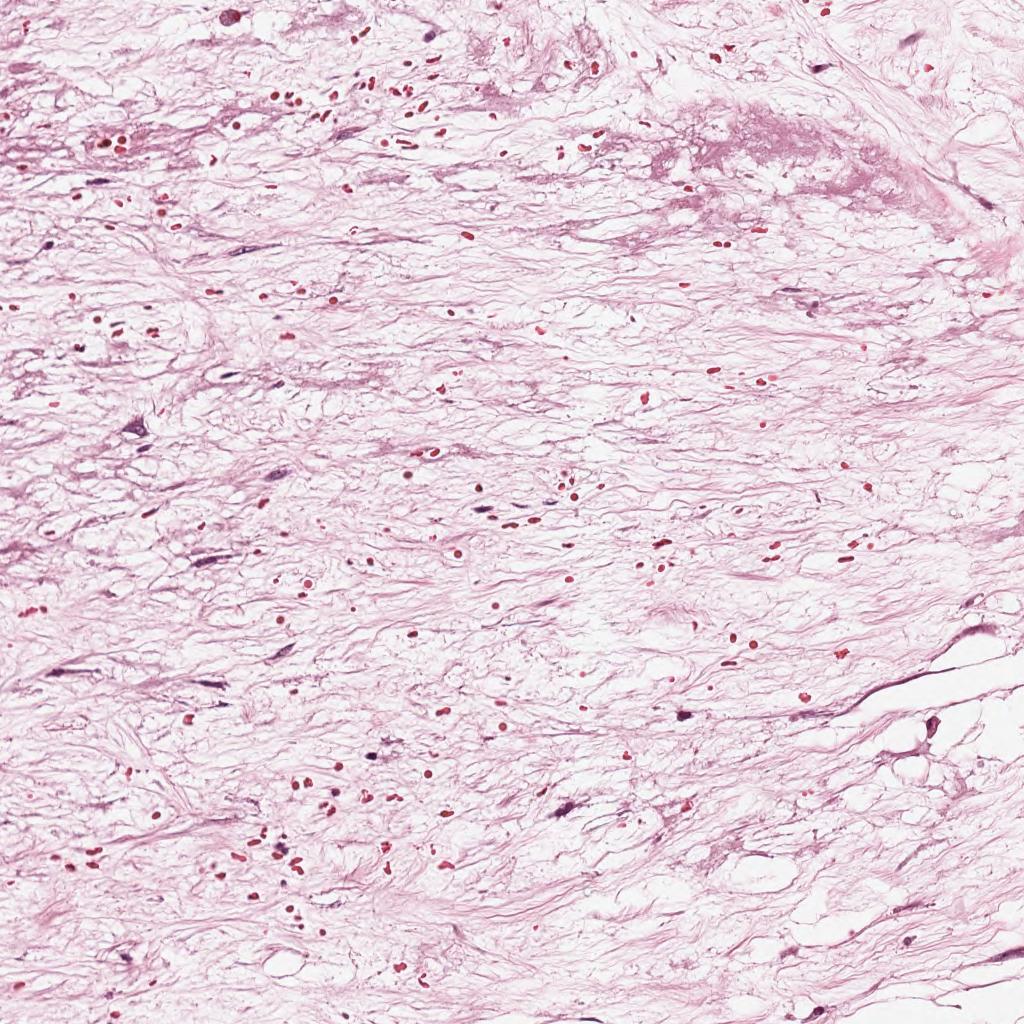
Label: Non-Viable-Tumor